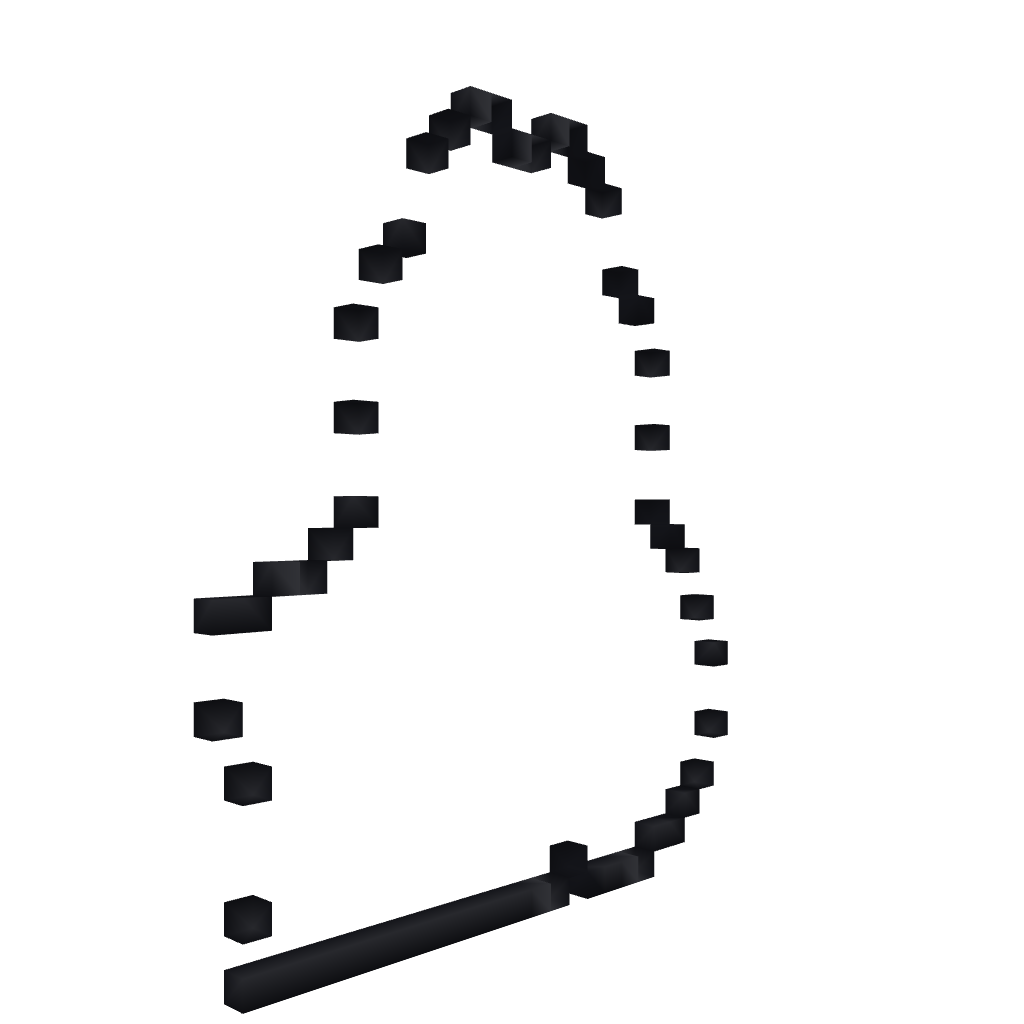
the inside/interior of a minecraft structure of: Yoshi 8-Bit Style [Looking at You with Egg]